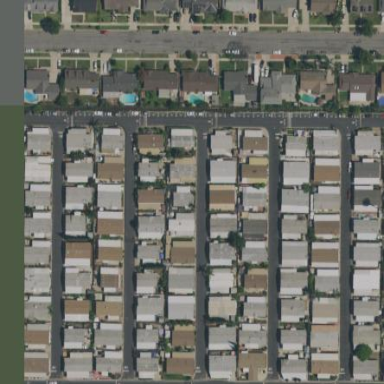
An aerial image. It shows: Residential area known as trailer park.